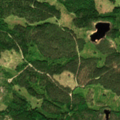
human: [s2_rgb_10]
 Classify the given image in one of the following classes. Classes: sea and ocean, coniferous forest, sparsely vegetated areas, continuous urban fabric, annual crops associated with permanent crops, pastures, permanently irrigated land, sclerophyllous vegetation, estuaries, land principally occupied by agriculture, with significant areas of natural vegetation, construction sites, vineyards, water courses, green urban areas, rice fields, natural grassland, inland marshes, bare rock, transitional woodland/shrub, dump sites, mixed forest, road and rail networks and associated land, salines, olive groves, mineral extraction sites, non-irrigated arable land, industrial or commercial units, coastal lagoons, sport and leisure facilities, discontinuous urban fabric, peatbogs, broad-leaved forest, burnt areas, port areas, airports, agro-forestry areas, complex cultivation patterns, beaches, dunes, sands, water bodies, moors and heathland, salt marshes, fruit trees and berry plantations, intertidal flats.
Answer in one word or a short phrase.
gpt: coniferous forest, mixed forest